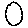
Label: circle